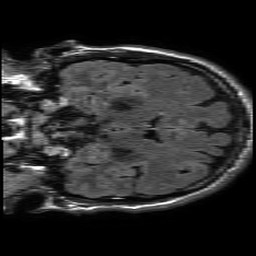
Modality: FLAIR
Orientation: coronal
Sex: male
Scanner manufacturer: philips
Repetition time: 11 s
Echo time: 0.125 s